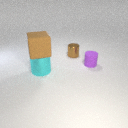
small brown metal cylinder behind small purple rubber cylinder